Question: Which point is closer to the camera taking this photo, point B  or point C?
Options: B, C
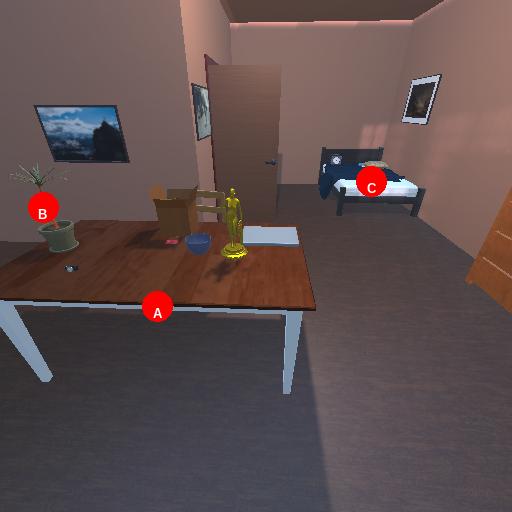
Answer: B